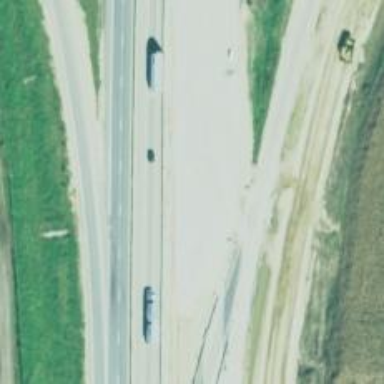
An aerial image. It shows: Asphalt motorway.